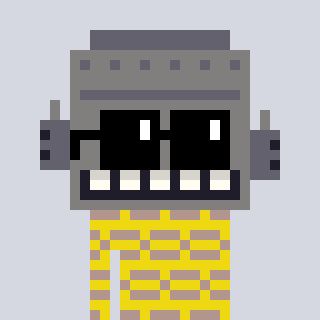
a pixel art character with square black sunglasses, a robot-shaped head and a yellow-colored body on a cool background